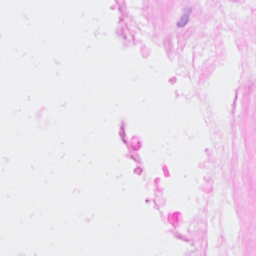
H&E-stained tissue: Breast